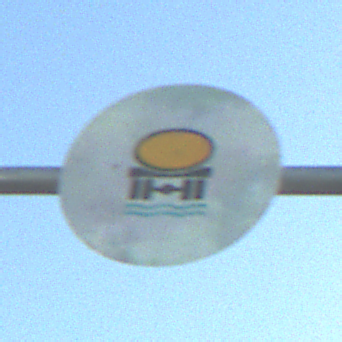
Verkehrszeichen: VerbotFahrzeugeWassergefaehrdenderLadung
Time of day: MorningAfternoon
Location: Outdoor (Nature)
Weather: Clear
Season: NotSpecified
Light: Natural